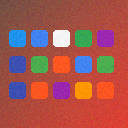
Screen state: on